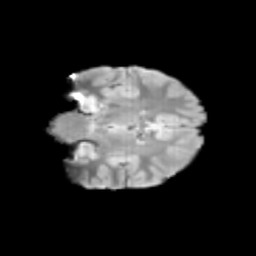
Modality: T2w
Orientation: coronal
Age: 11
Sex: female
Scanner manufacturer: siemens
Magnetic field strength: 3 T
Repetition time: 3.8 s
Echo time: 0.07 s